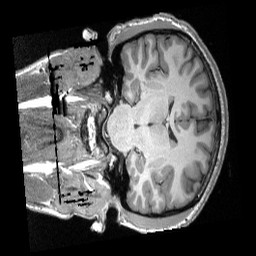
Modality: T1w
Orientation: coronal
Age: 19
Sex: female
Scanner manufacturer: siemens
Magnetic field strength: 3 T
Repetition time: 2.3 s
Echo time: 0.00308 s